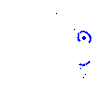
Particle: proton